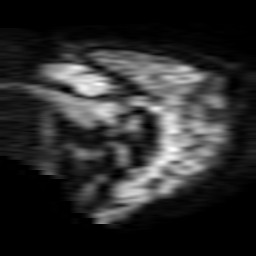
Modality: TRACE
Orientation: sagittal
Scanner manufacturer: philips
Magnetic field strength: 1.5 T
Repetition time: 4.401 s
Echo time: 0.07764 s